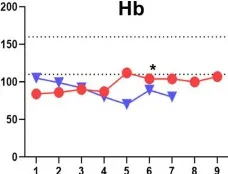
Changes in patients' routine blood examination. (C) Changes in patients' Hb levels.
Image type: chart (chart)